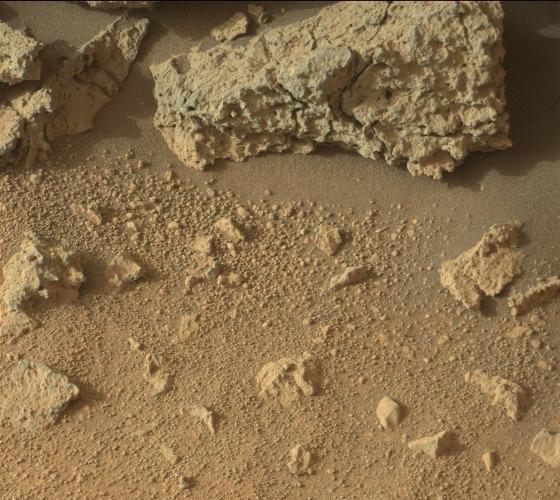
Terrain classes present: Bedrock, Gravel / Sand / Soil, Rock, Shadow